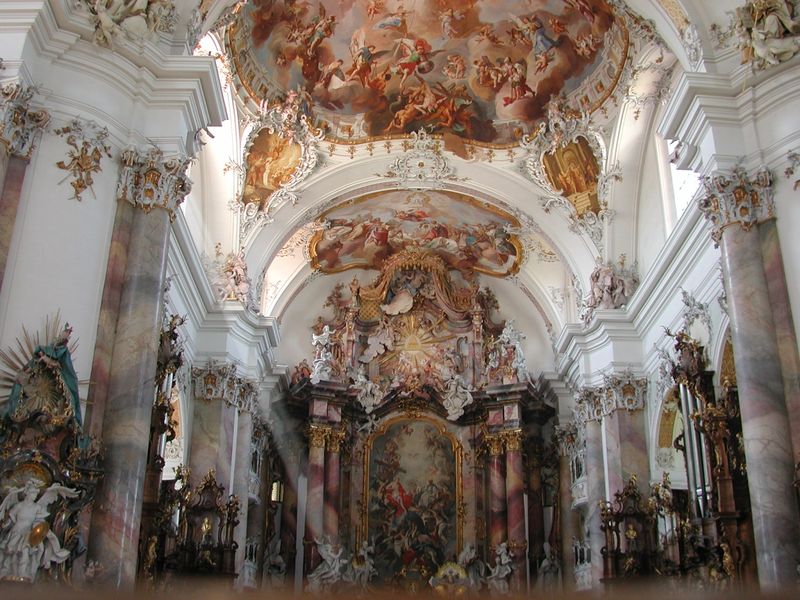
Titel: Ottobeuren, Klosterkirche
Künstler: Christoph Vogt
Standort: Ottobeuren, Klosterkirche (EU - D - Bayern)
Schlagwörter: gemälde, weiß, wolken, grau, marmor, säulen, rot, barock, kirche, gold, rokkoko, rosa, engel, pilaster, stuck, dom, strahlen, altar, kathedrale, kapitell, fresken, deckengemälde, fresko, prunk